Question: Notice in the code i didn't put any clipping on the grid, why is this rectangle being displayed clipped to the size of the grid.
I added the offset just to show that even if i move it to the side the fill of the grid is not red.
'''
<Grid Height="135" Width="162">
<Rectangle Width="300" Height="249" HorizontalAlignment="Center" VerticalAlignment="Center" Fill="#FFDB1919" UseLayoutRounding="False">
<Rectangle.Projection>
<PlaneProjection LocalOffsetX="-42"/>
</Rectangle.Projection>
</Rectangle>
</Grid>
'''

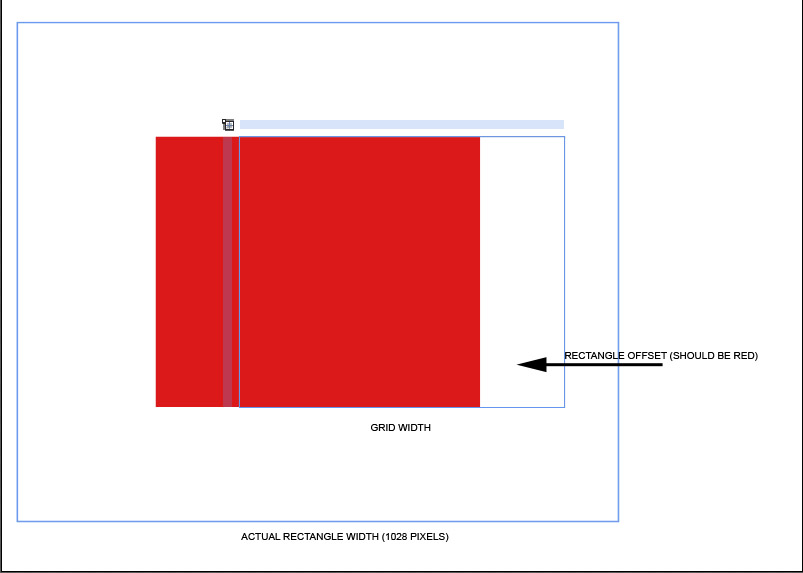
Answer: Grids have clipping of content on by default.
The quickest fix is to place the rectangle in a canvas (which has no clipping by default):
'''
<Grid Height="135" Width="162">
<Canvas>
<Rectangle Width="300" Height="249" HorizontalAlignment="Center" VerticalAlignment="Center" Fill="#FFDB1919" UseLayoutRounding="False" StrokeThickness="5">
<Rectangle.Projection>
<PlaneProjection LocalOffsetX="-42"/>
</Rectangle.Projection>
</Rectangle>
</Canvas>
</Grid>
'''